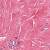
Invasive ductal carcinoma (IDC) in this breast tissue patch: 0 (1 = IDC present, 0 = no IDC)